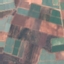
Label: PermanentCrop